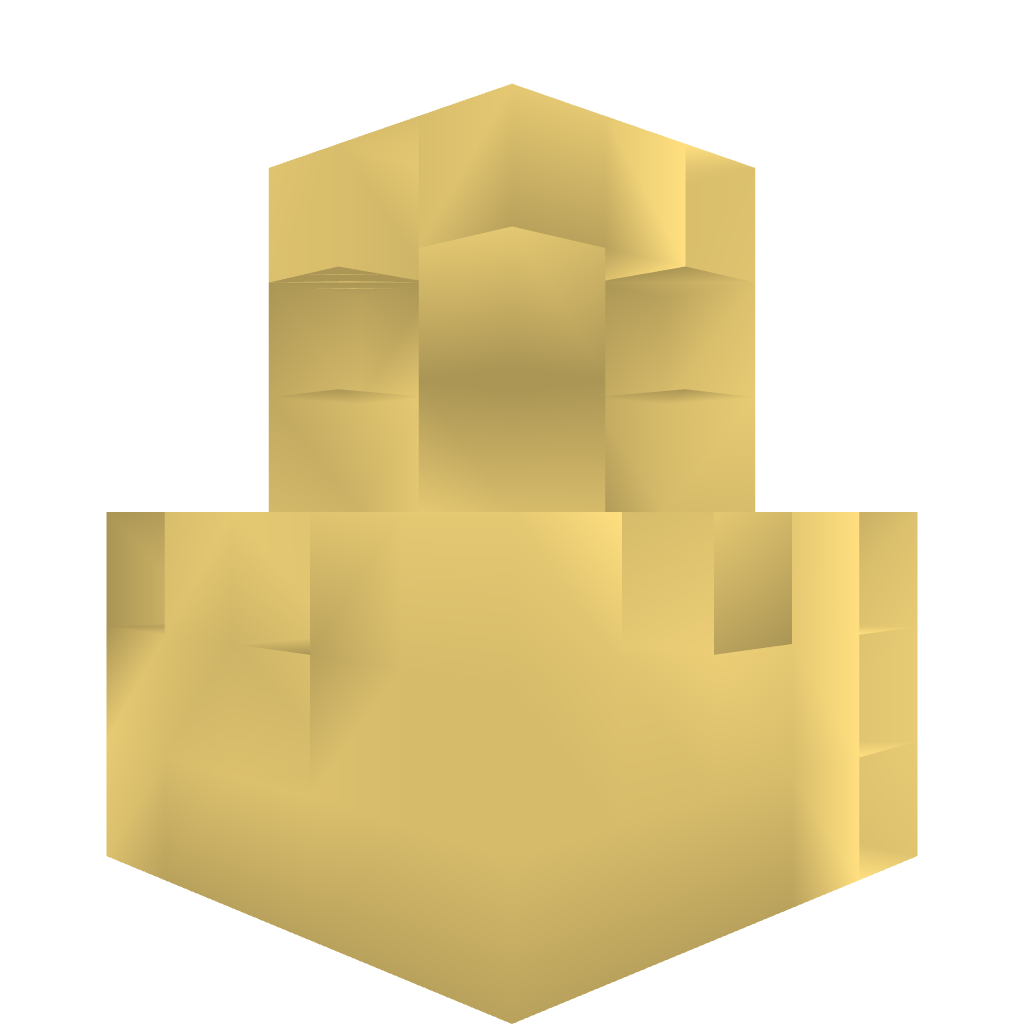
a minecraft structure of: desert fountain bad low quality